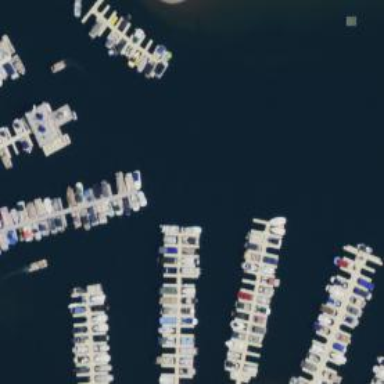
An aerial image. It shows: Man-made pier.